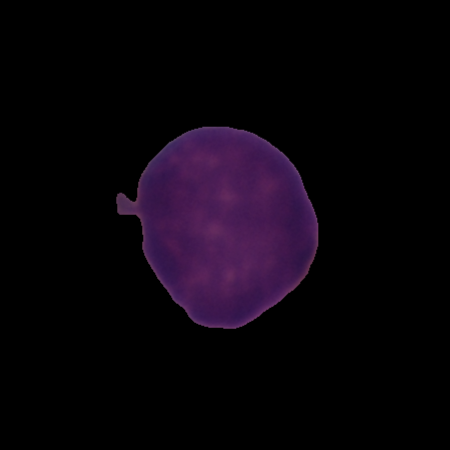
Label: healthy